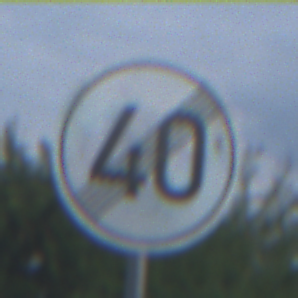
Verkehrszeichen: EndeGeschwindigkeit40
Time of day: MorningAfternoon
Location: Outdoor (Nature)
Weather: PartlyCloudy
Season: NotSpecified
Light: Natural